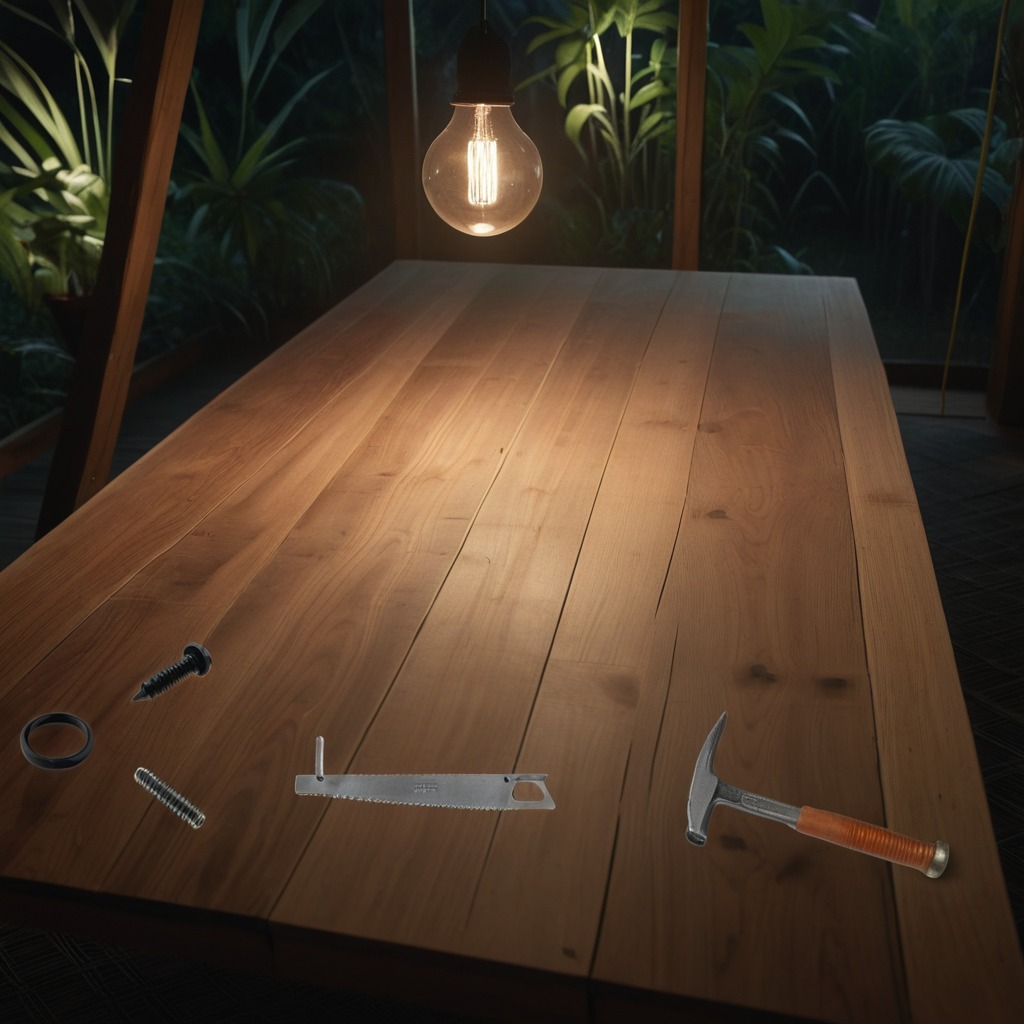
A rubber Oring, a hammer, a metal machine screw, a coiled metal spring, and a handheld metal saw are lying on a clean wooden table inside a jungle field workshop tent at night.